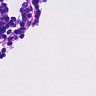
Metastatic tissue present: no